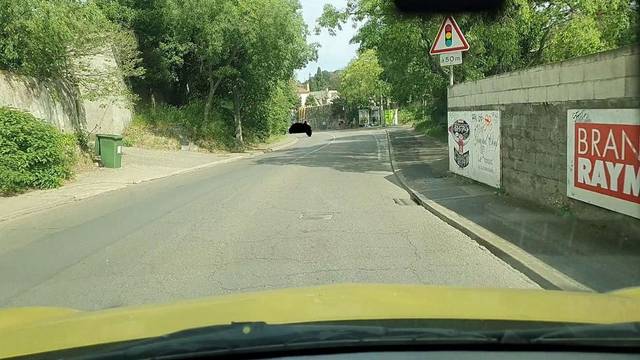
Region: France
Coordinates: 43.837, 4.336